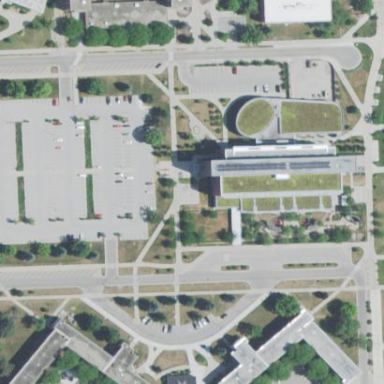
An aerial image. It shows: View of university building.